Field crop: maize
Growth stage: 2
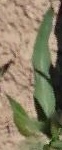
Species: maize